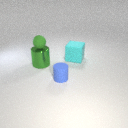
large cyan rubber cube to the right of small blue rubber cylinder